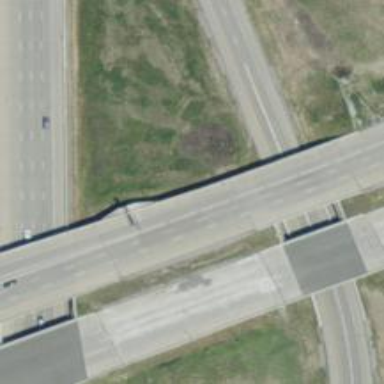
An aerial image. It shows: Motorway with embankment.